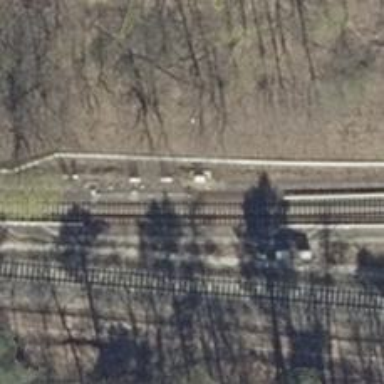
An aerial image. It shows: Railway milestone.